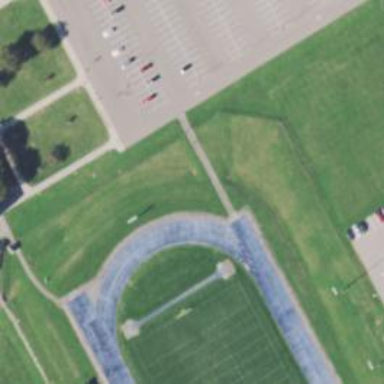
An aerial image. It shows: Athletic track located in leisure land area.